Question: Magento set function is not working for any other columns except faq_question,faq_answer.
Primary key just keep on incrementing but the data is not inserting into the columns.
No matter whatever name I gave to the column names but it just keep on showing null.
Weird thing is If I manually populate the filed and use the 'getFaqJugaad()' then it works. I can get the values from the database. But not set Please help. Thanks
config.xml
'''
<?xml version="1.0" encoding="UTF-8"?>
<config>
<modules>
<Gagan_Faq>
<version>0.2.0</version>
</Gagan_Faq>
</modules>
<frontend>
<routers>
<faq>
<use>standard</use>
<args>
<module>Gagan_Faq</module>
<frontName>faq</frontName>
</args>
</faq>
</routers>
<layout>
<updates>
<faq>
<file>gaganfaq.xml</file>
</faq>
</updates>
</layout>
</frontend>
<global>
<blocks>
<faq>
<class>Gagan_Faq_Block</class>
</faq>
</blocks>
<helpers>
<faq>
<class>Gagan_Faq_Helper</class>
</faq>
</helpers>
<models>
<faq>
<class>Gagan_Faq_Model</class>
<resourceModel>faq_mysql4</resourceModel>
</faq>
<faq_mysql4>
<class>Gagan_Faq_Model_Mysql4</class>
<entities>
<dinkchika>
<table>gagan_faq</table>
</dinkchika>
<dinkchika02>
<table>gagan_faq_creation</table>
</dinkchika02>
</entities>
</faq_mysql4>
</models>
<resources>
<faq_setup>
<setup>
<module>Gagan_Faq</module>
</setup>
<connection>
<use>core_setup</use>
</connection>
</faq_setup>
<faq_write>
<connection>
<use>core_write</use>
</connection>
</faq_write>
<faq_read>
<connection>
<use>core_read</use>
</connection>
</faq_read>
</resources>
</global>
'''
This is my install script
'''
<?php
$installer = $this;
$installer->startSetup();
$installer->run("
CREATE TABLE IF NOT EXISTS {$this->getTable('faq/dinkchika')} (
'faq_id' int(11) NOT NULL AUTO_INCREMENT,
'faq_question' varchar(255) DEFAULT NULL,
'faq_answer' varchar(255) DEFAULT NULL,
'faq_jugaad' varchar(255) DEFAULT NULL,
PRIMARY KEY ('faq_id')
) ENGINE=InnoDB DEFAULT CHARSET=utf8;
");
$installer->endSetup();
'''
indexController
'''
<?php
class Gagan_Faq_IndexController extends Mage_Core_Controller_Front_Action
{
public function indexAction()
{
$this->loadLayout();
$mod = Mage::getModel('faq/faq');
$mod->setFaqQuestion('how are 5454you?');
$mod->setFaqAnswer('gooddsfsfsdfsfdffsd?');
$mod->setFaqJugaad('sfsfdsfsfsdfsfdffsd?');
$mod->save();
$this->renderLayout();
}
}
'''
Database Table

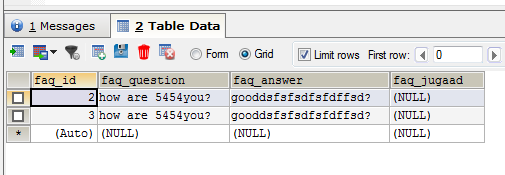
Answer: If Magento models don't seem to work correctly after running SQL setup scripts, e.g. a model not saving values into fields which were definitely added by the SQL script, then you most probably got trapped by Magento's <URL> caching.
Amongst other things (like 'CREATE', 'INDEX' and 'FOREIGN KEY' statements), Magento also caches results of time consuming 'DESCRIBE table' statements. And Magento models then use such cached results (e.g. when saving) for better performance.
Now, if for whatever reason your system fails to update this DDL cache after running a SQL script which changes tables schemes ('ALTER, ADD, DROP'), your model will still use the old cache, not knowing of any changes.
Unfortunately, of the clear cache buttons/links in the Magento Admin Backend allows you to clear DDL caches on demand. Neither explicitely nor implicitely (at least afaik, correct me if I'm wrong).
### Clear DDL caches
To clear DDL caches, you can either use the swiss army knife method and simply manually delete your 'var/cache/*' folders. Note that this will clear existing Magento's caches, not only DDL caches.
Or you can call 'Varien_Db_Adapter_Pdo_Mysql::resetDdlCache()' or one of its many derivates, like e.g. 'Mage_Core_Model_Resource_Setup::getConnection()->resetDdlCache()'.
The 'resetDdlCache()' method allows you to either reset the DDL caches for a single table, or for all tables at once. Be aware though, that it depends on the current state of the '_isDdlCacheAllowed' property, whether resetting will be processed.